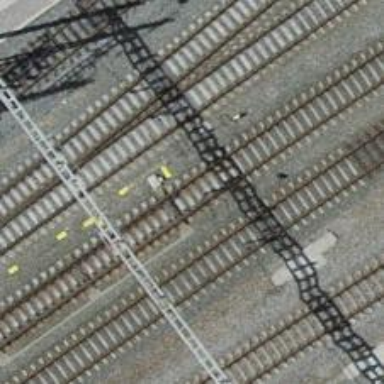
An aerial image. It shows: Railway switch.